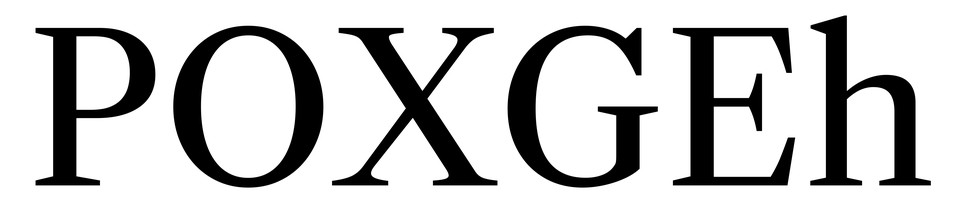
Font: LibreCaslonText_Regular